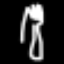
Label: fork